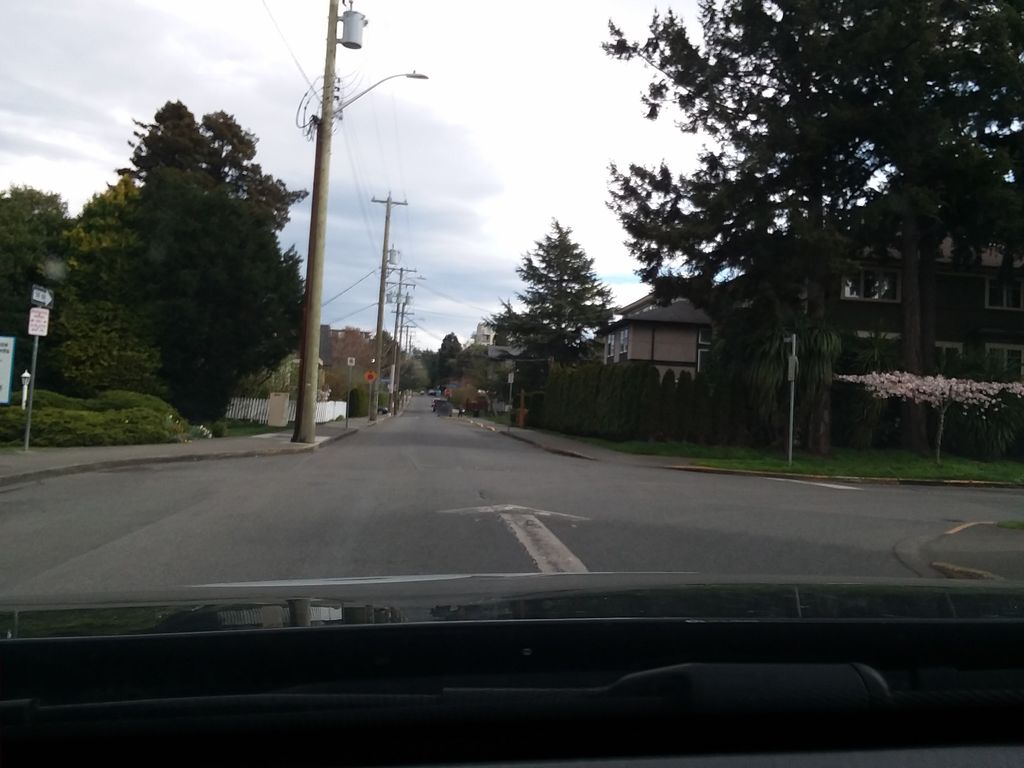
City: victoria